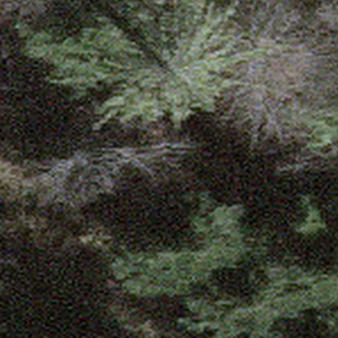
Label: other